Interaction volume radius: 5 \u00c5
Interaction volume height: 20 \u00c5
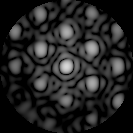
Disorder parameter: 0.2707